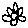
Label: flower